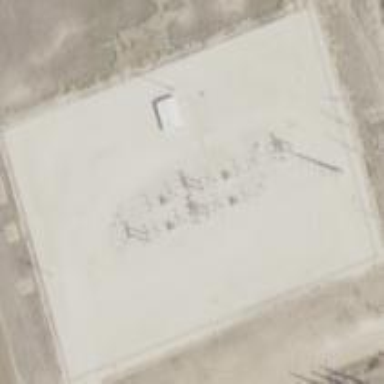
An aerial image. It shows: Distribution level power substation surrounded by fence.